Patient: sex M, age 69
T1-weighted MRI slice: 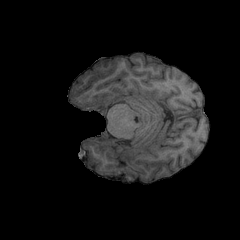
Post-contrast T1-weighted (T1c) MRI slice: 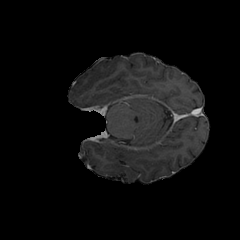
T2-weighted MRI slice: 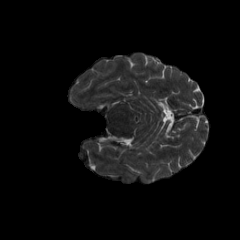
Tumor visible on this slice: no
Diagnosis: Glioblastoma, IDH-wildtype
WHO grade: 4